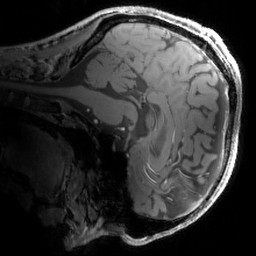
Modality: MP2RAGE
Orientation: sagittal
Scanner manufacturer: siemens
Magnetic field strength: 6.98 T
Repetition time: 4.73 s
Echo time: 0.00191 s